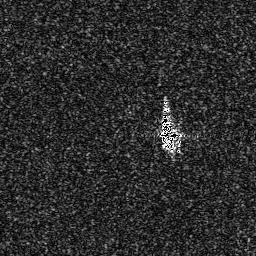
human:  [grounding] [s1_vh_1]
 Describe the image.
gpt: In the satellite image, there is  <ref>1 small ship </ref> <box>[[61, 49, 71, 54, 0]]</box> located at center.